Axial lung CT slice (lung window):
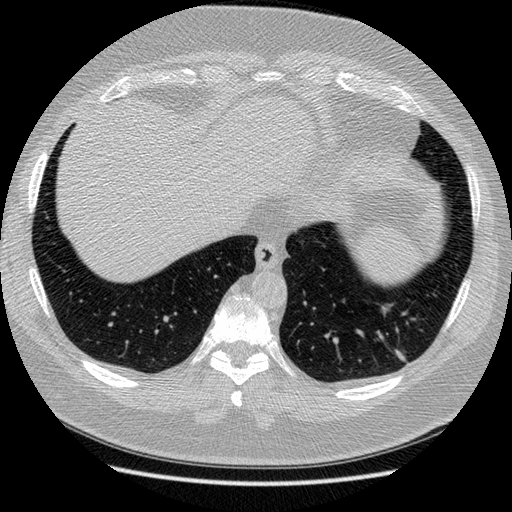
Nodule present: yes
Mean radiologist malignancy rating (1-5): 3.25